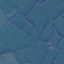
Land use / land cover class: Pasture